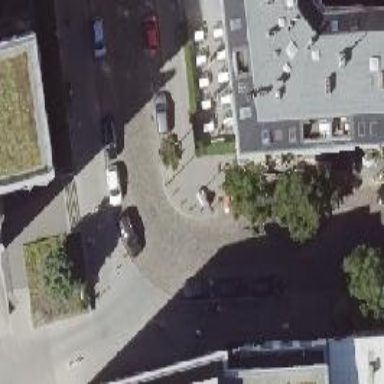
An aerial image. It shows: The object is located on "Am Bahnhof Westend" street.